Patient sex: F
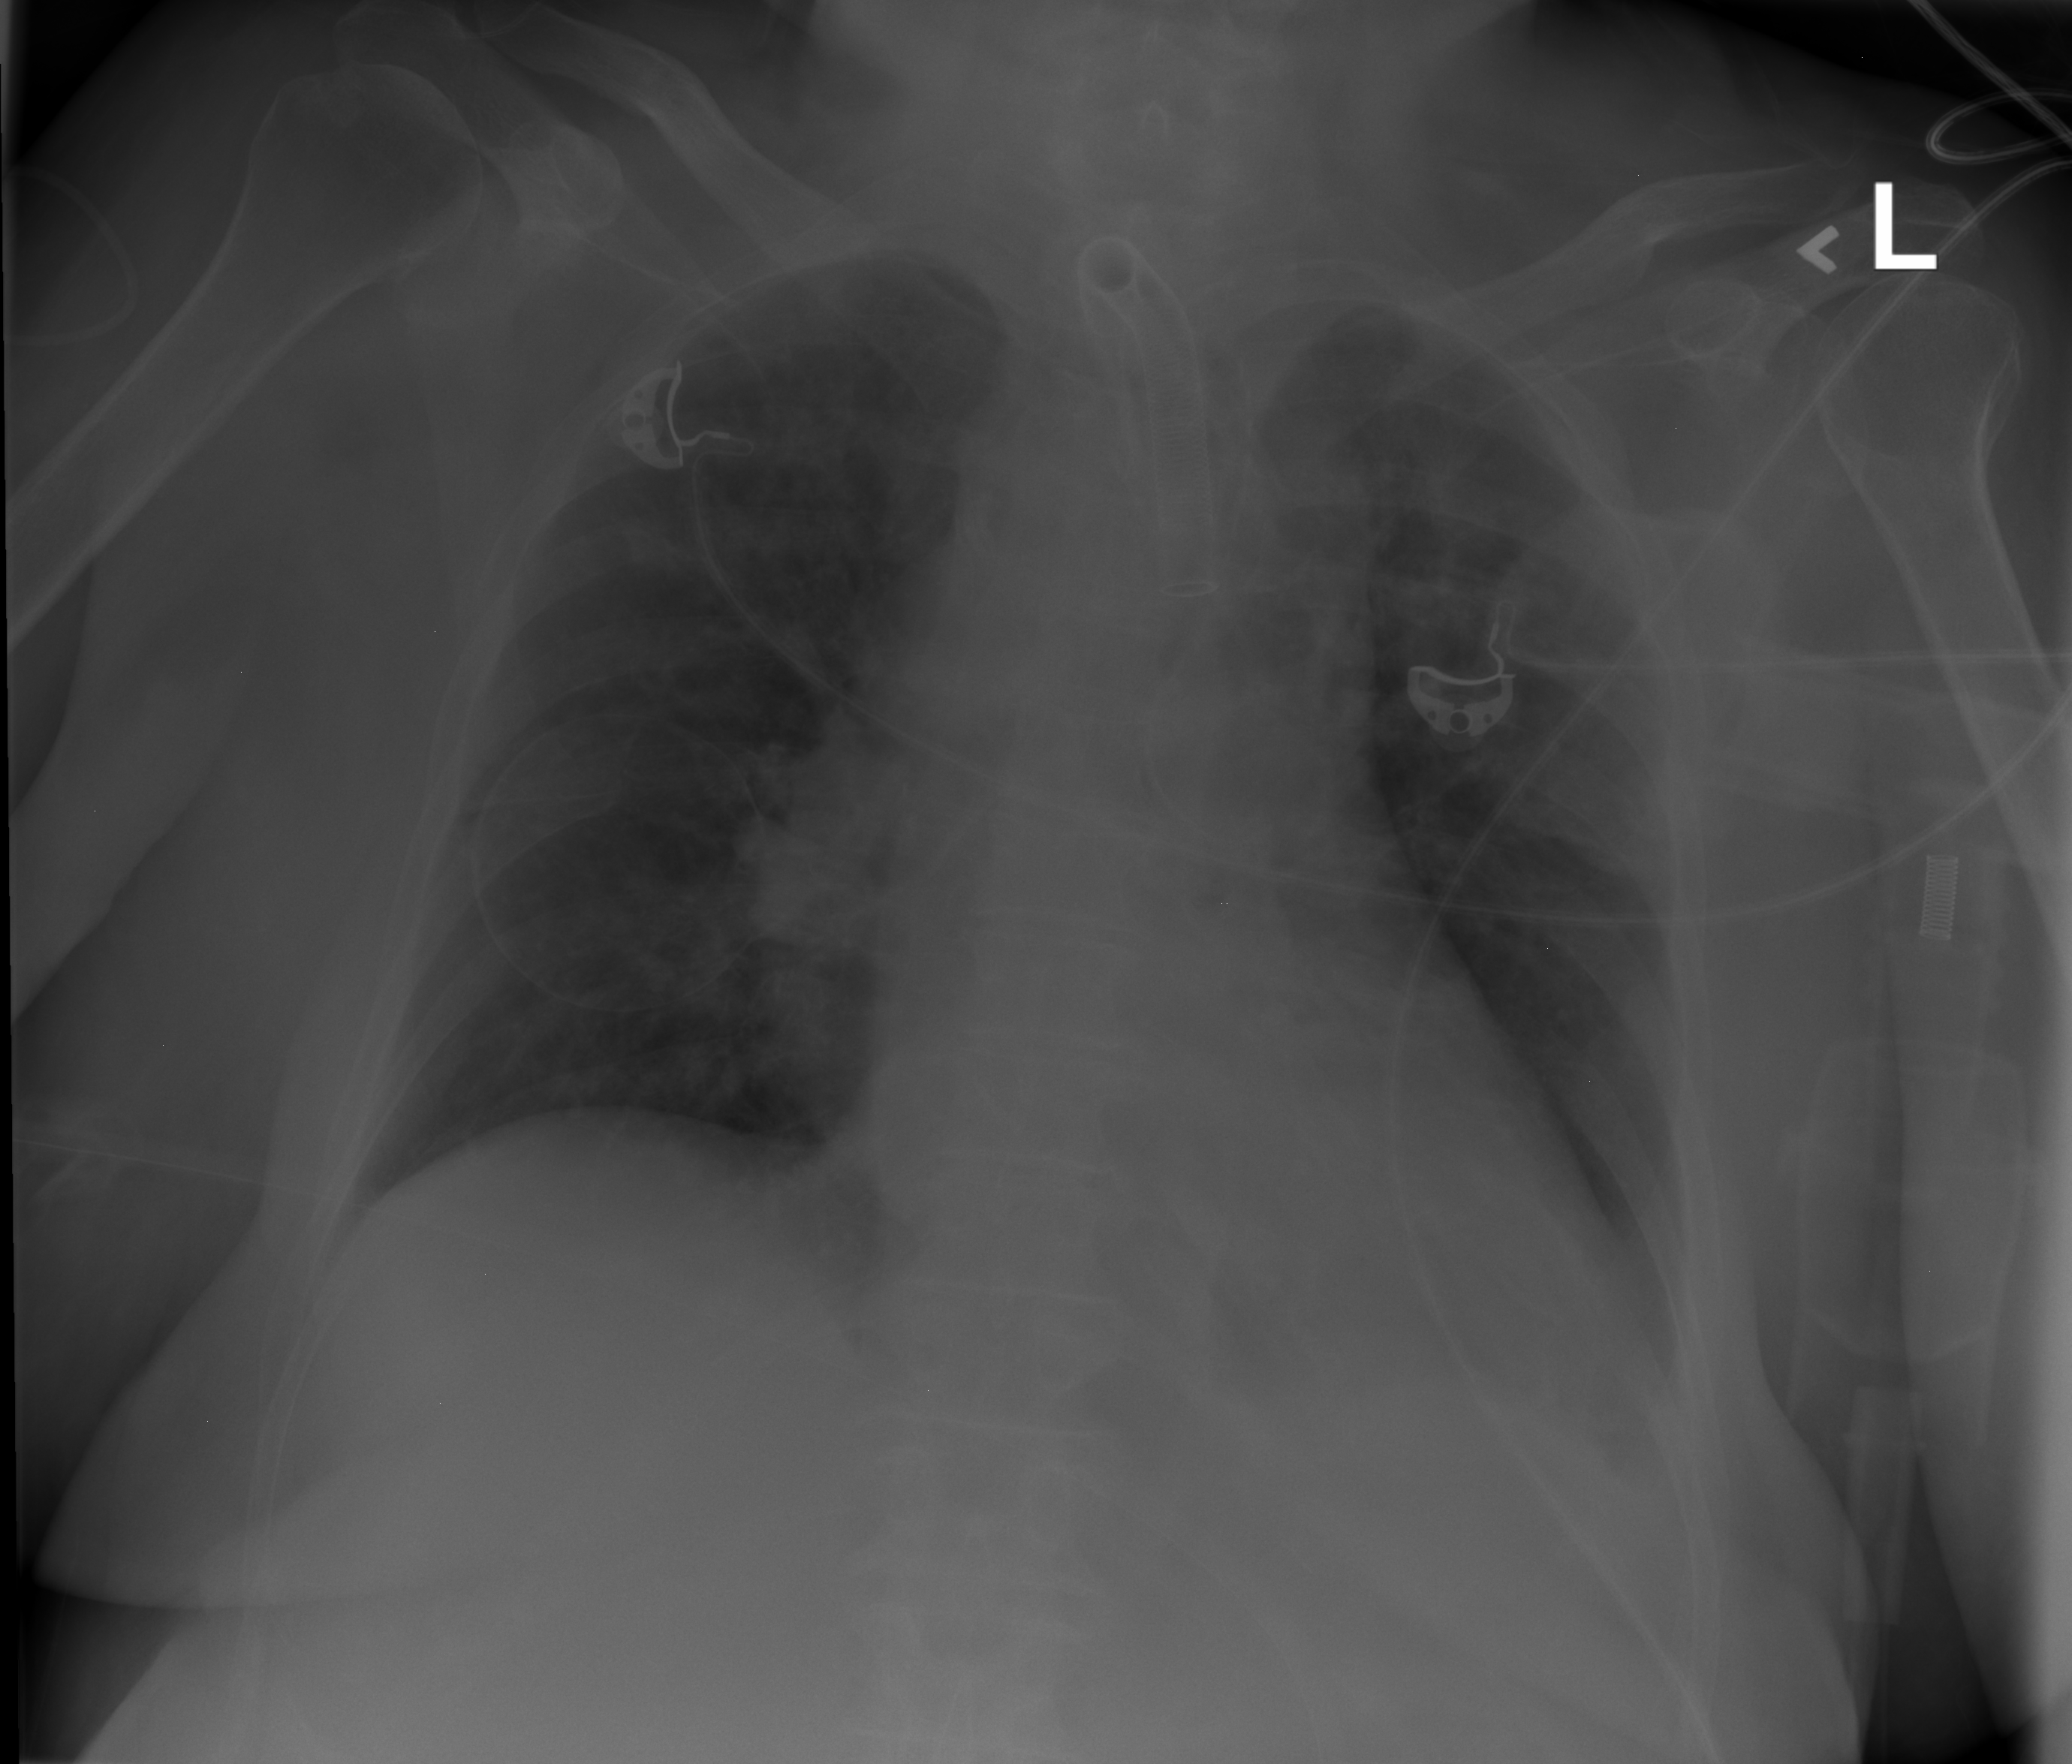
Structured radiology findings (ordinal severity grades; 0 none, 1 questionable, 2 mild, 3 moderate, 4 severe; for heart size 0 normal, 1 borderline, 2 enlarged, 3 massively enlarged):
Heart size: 0
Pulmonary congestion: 0
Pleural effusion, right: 0
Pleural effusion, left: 2
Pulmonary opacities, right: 0
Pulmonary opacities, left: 2
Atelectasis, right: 0
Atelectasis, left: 0